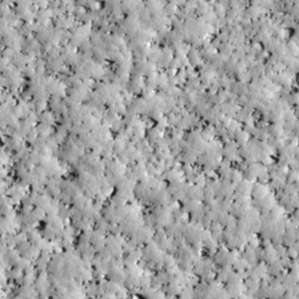
Label: non_frost